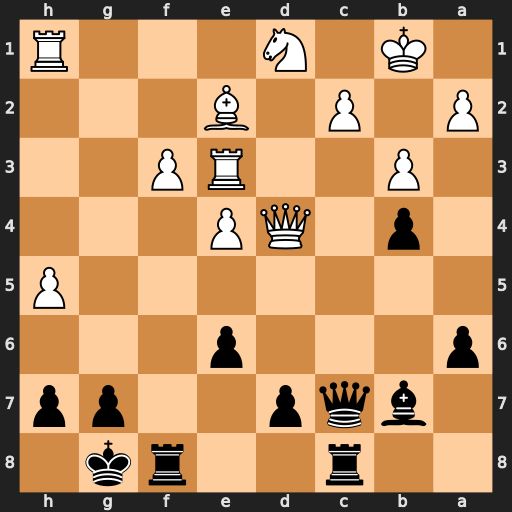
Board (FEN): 2r2rk1/1bqp2pp/p3p3/7P/1p1QP3/1P2RP2/P1P1B3/1K1N3R
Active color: b
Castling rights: -
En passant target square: -
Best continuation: Qxc2+ Ka1 Qc1#